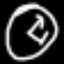
Label: clock